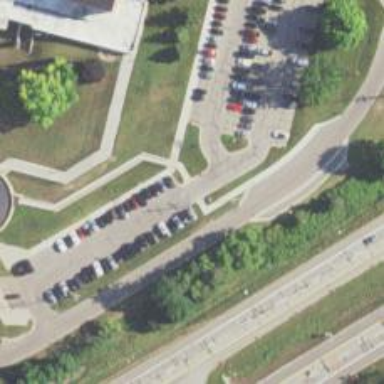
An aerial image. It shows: Asphalt footpath with unmarked crossing.